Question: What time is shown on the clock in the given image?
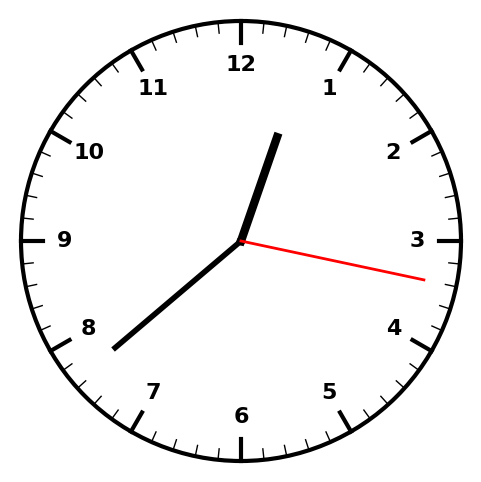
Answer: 12:38:17